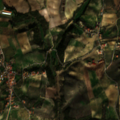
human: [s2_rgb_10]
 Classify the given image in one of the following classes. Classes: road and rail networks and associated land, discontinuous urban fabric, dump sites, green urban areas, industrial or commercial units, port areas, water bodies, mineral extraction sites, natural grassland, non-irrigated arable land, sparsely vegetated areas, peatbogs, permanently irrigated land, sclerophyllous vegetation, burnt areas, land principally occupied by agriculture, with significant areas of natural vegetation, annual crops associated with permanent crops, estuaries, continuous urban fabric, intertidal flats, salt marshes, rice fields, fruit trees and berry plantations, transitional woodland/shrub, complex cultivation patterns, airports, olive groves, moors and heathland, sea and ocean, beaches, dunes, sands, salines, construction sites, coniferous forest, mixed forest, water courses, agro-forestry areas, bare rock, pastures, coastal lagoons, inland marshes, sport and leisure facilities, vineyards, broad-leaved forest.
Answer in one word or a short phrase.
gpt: non-irrigated arable land, olive groves, annual crops associated with permanent crops, complex cultivation patterns, land principally occupied by agriculture, with significant areas of natural vegetation